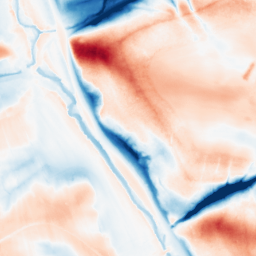
Category: classical
Decomposition family: gaussian_anisotropic
Decomposition parameters: sigma_x: 5
sigma_y: 20
Upsampling method: linear_exact
Upsampling parameters: scale: 8
Upsampling scale: 8